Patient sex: M
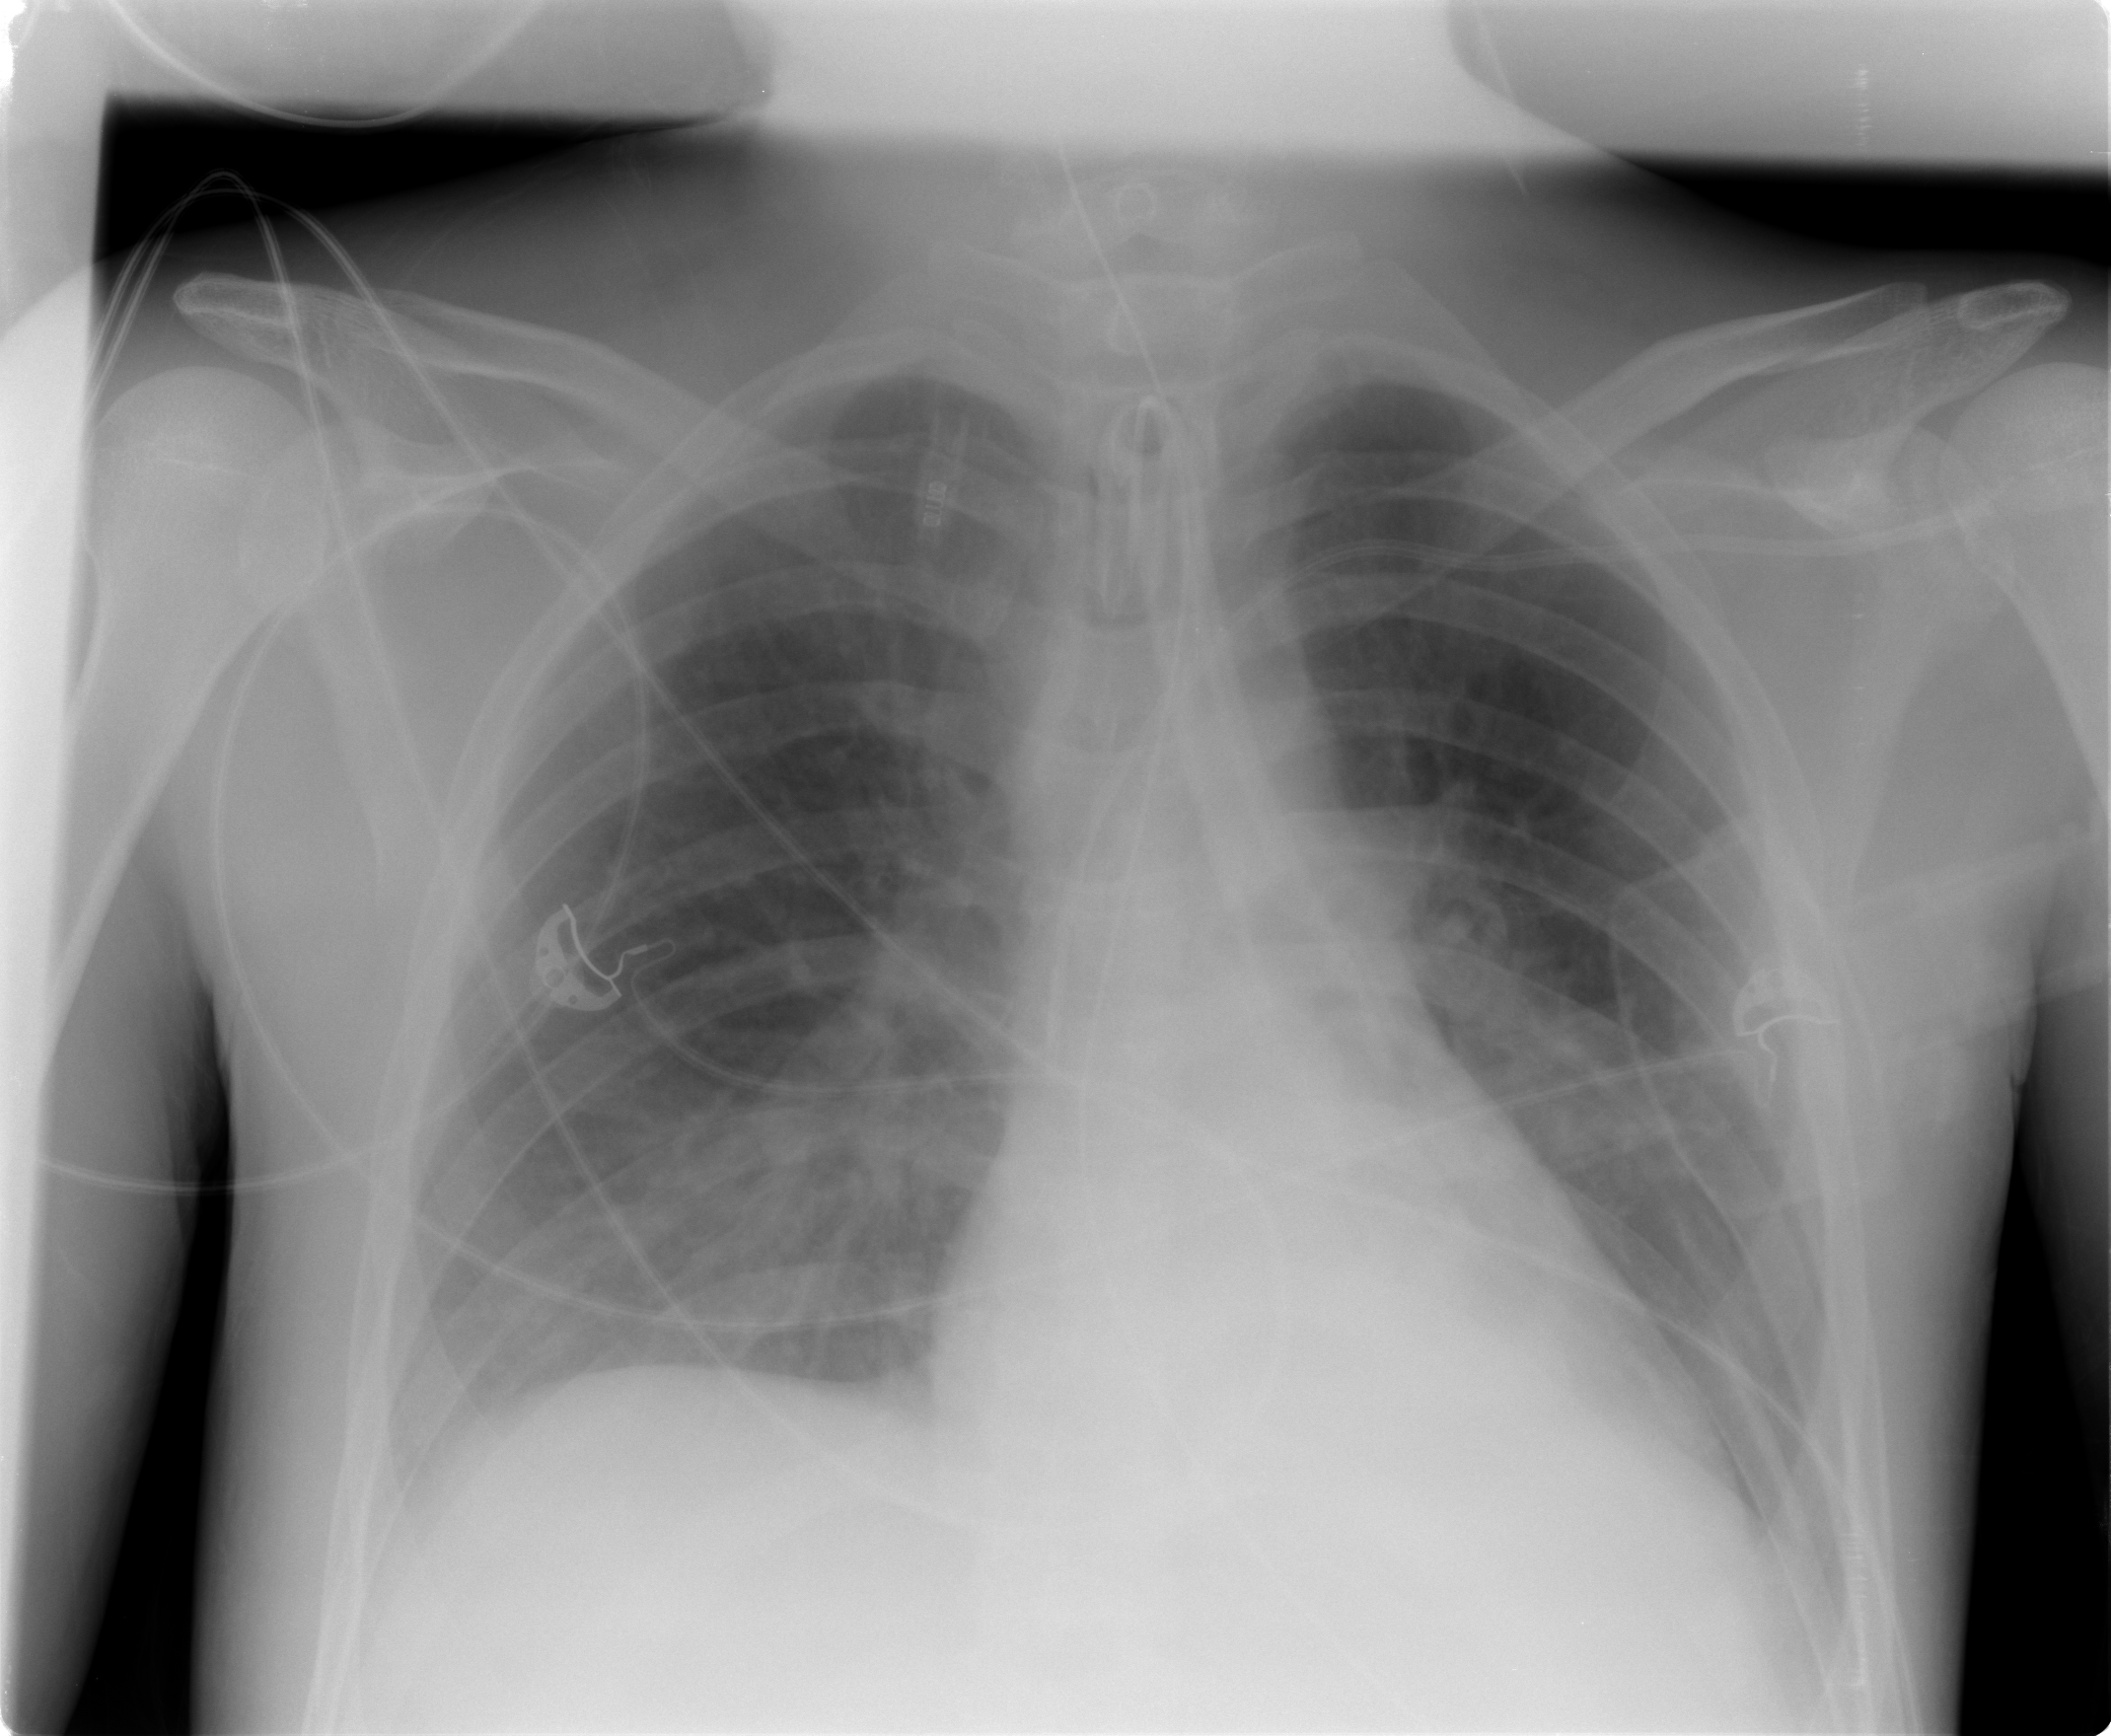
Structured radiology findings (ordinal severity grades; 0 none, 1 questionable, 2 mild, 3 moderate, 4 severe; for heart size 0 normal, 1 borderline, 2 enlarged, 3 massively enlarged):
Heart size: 0
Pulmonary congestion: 0
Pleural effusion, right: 1
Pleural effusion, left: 1
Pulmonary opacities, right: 0
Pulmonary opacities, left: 0
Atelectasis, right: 2
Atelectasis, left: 0